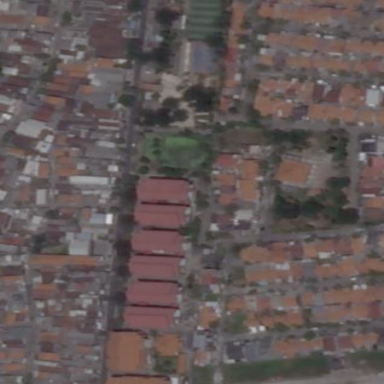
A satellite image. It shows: Residential area with apartments.